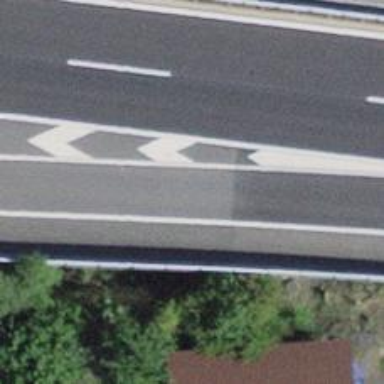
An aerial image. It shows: Viaduct bridge on motorway link.